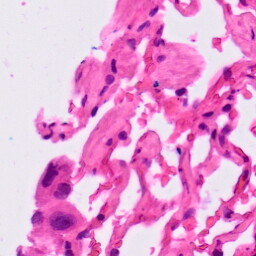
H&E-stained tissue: Lung